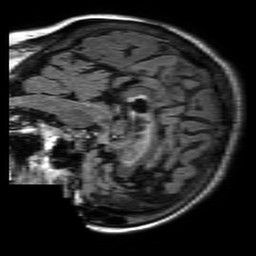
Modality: FLAIR
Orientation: sagittal
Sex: female
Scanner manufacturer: philips
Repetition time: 11 s
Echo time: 0.125 s